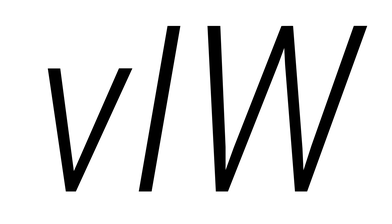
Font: Roboto-Italic_Condensed_Light_Italic